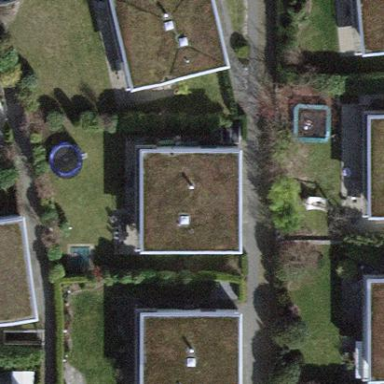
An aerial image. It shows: Detached building with flat roof.